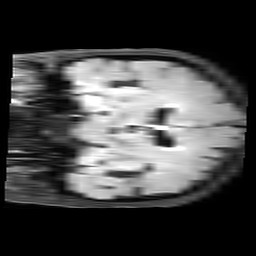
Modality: FLAIR
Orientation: coronal
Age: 74
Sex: male
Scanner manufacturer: philips
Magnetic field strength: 3 T
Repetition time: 11 s
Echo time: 0.125 s